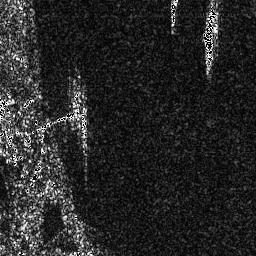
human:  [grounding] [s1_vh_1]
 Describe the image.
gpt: In the satellite image, there is  <ref>1 medium ship </ref> <box>[[77, 1, 85, 28, 0]]</box> located at top right.